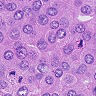
Metastatic tissue present: yes